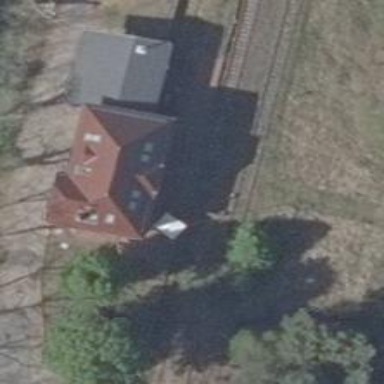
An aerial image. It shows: Historic railway station.